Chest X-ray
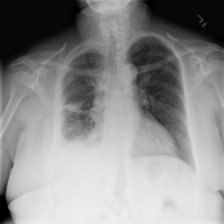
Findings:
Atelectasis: negative
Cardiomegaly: negative
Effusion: positive
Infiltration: negative
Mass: negative
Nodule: negative
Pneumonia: negative
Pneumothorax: negative
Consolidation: negative
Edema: negative
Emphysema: negative
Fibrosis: negative
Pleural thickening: positive
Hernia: negative